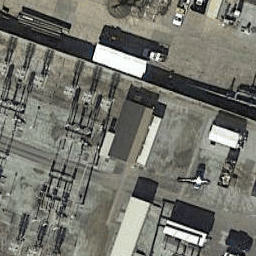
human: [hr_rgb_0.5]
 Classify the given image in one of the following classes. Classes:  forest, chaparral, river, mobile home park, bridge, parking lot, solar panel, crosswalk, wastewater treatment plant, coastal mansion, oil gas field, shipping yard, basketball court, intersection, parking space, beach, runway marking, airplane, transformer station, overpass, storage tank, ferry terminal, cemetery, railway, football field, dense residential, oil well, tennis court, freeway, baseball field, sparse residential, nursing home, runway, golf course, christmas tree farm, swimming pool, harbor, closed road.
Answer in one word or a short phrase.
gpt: transformer station